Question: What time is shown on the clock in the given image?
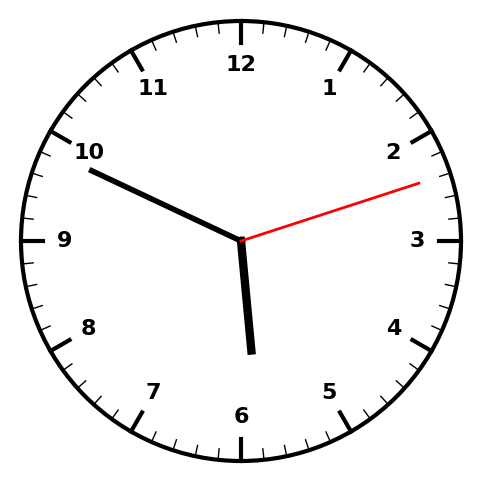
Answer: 05:49:12